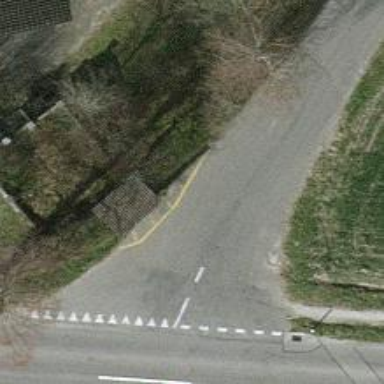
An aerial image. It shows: Bus stop with shelter.